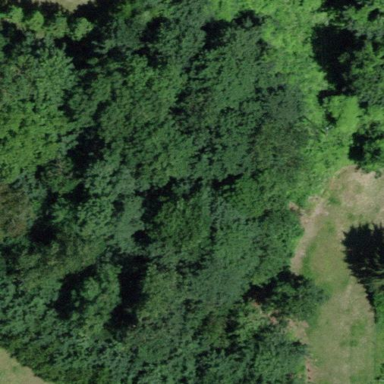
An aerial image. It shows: Forest area.